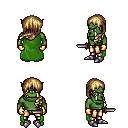
a pixel art fantasy rpg character, male body template, orc, green skin, green cape, gold greaves, blonde left-swept hairstyle, gold gloves, metal boots, dagger, four views (front, back, left, right), 2x2 character sprite sheet, small pixel art, hard edges, no anti-aliasing